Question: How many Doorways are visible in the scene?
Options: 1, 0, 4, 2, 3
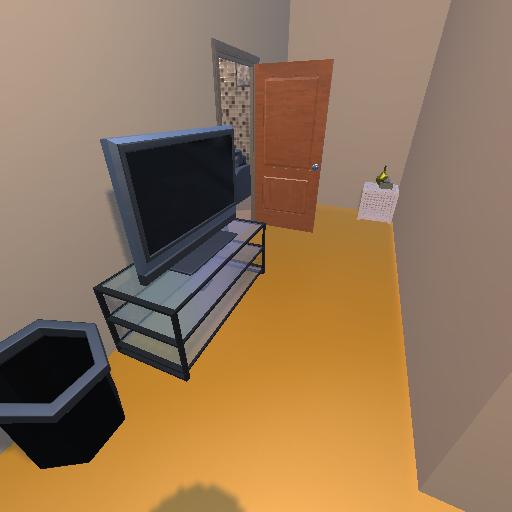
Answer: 1